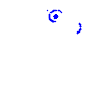
Particle: pion